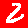
Digit: 2